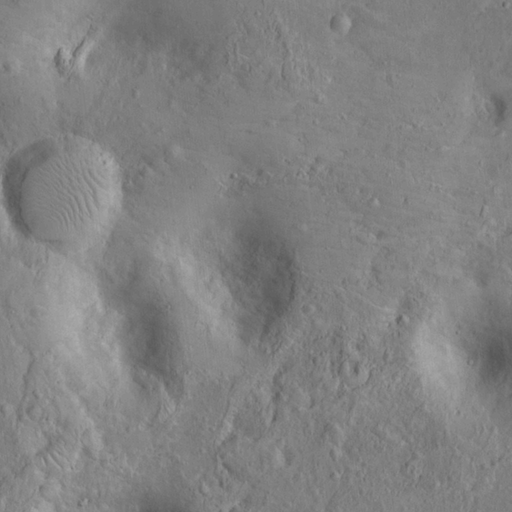
Classes present: Background, Cone